Field crop: maize
Growth stage: 2
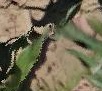
Species: maize